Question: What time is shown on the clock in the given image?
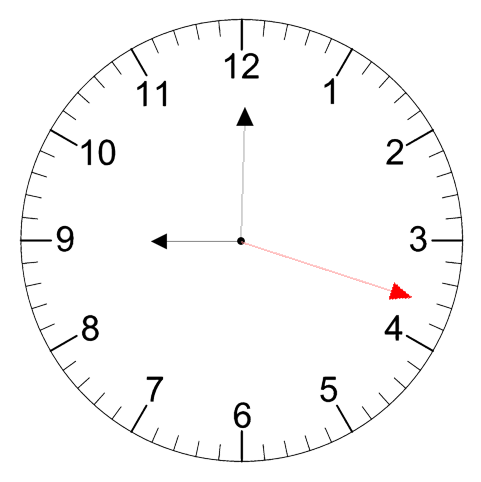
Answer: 09:00:18